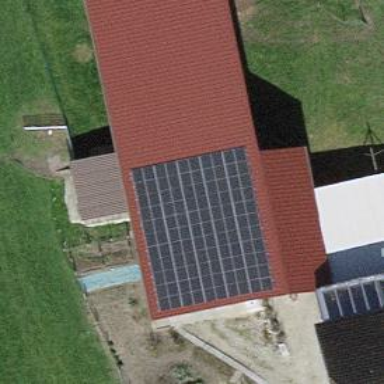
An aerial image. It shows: Solar power generator using photovoltaic method with solar photovoltaic panel types.